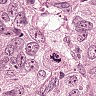
Metastatic tissue present: yes